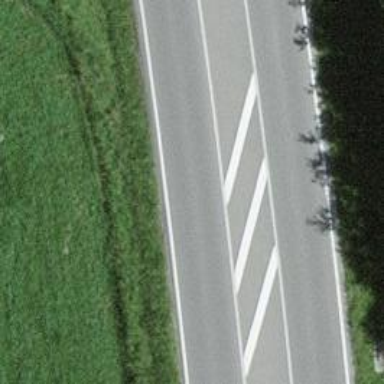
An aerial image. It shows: Primary road with asphalt surface.